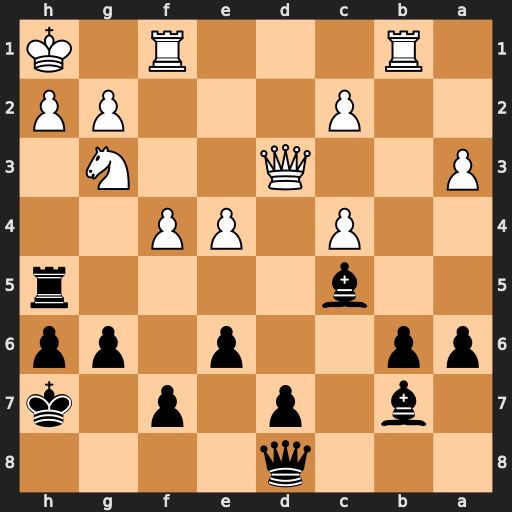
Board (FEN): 3q4/1b1p1p1k/pp2p1pp/2b4r/2P1PP2/P2Q2N1/2P3PP/1R3R1K
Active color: b
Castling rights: -
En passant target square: -
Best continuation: Rxh2+ Kxh2 Qh4#